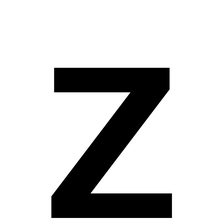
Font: InstrumentSans_Medium